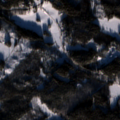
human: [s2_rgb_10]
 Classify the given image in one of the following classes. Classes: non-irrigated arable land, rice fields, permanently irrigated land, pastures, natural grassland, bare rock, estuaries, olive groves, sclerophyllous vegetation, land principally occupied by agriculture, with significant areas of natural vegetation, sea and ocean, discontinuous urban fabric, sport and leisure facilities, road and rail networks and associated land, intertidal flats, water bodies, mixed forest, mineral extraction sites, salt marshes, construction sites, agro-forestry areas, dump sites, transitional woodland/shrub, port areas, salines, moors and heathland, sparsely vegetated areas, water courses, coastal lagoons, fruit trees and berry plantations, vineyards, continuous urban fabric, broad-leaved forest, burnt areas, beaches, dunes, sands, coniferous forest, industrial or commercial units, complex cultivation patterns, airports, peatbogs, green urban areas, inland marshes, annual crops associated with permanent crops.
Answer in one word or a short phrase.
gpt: coniferous forest, mixed forest, transitional woodland/shrub